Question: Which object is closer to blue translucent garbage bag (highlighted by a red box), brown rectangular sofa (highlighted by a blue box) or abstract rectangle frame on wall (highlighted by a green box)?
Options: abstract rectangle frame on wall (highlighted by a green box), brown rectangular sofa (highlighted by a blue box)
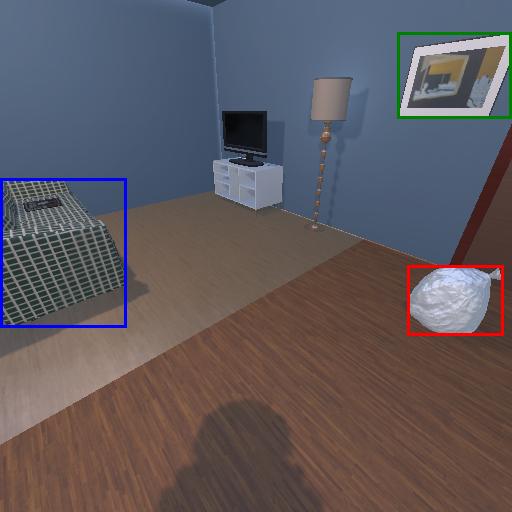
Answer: abstract rectangle frame on wall (highlighted by a green box)